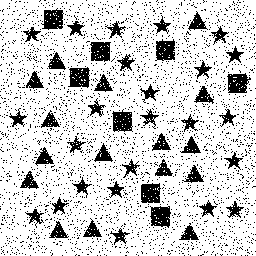
Squares: 8
Triangles: 16
Stars: 24
Total shapes: 48